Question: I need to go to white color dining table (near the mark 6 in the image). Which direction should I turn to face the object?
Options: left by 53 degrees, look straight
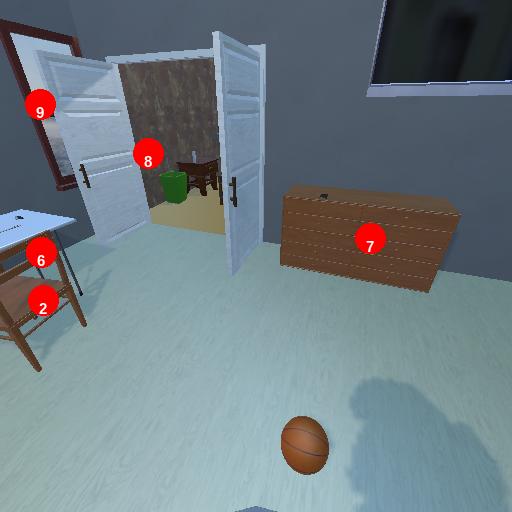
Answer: left by 53 degrees